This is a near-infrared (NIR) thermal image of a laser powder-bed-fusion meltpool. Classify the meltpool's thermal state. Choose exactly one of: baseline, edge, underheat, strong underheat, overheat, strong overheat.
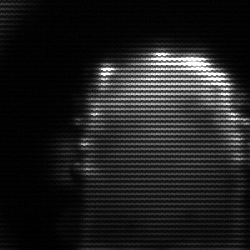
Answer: baseline